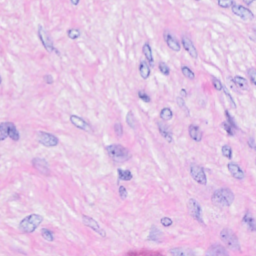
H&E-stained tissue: Breast